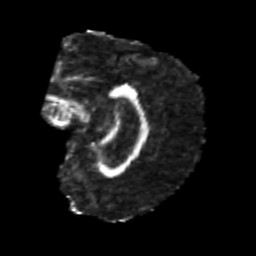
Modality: FA
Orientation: sagittal
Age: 23
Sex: female
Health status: healthy
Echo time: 0.074 s